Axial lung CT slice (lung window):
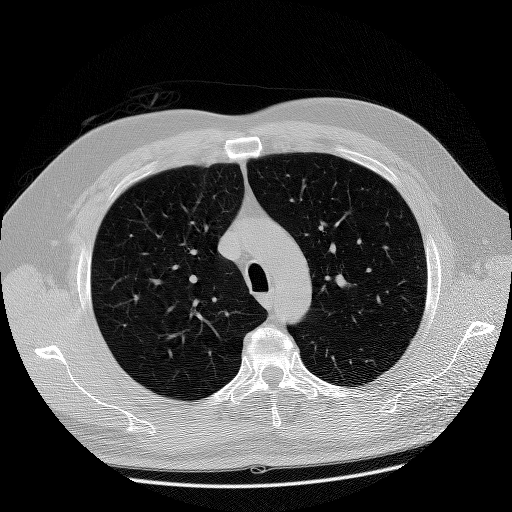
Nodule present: no